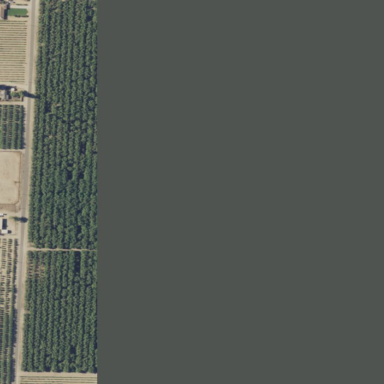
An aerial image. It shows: Orchard.